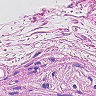
Metastatic tissue present: no